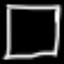
Label: square